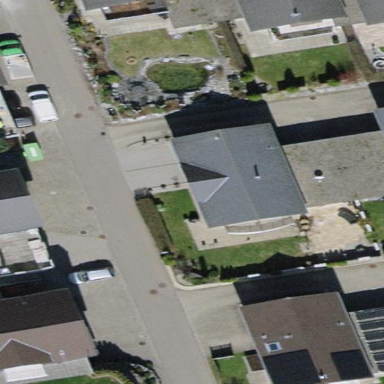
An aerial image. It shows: Simple house.